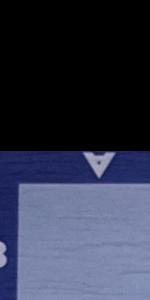
Label: Empty